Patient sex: M
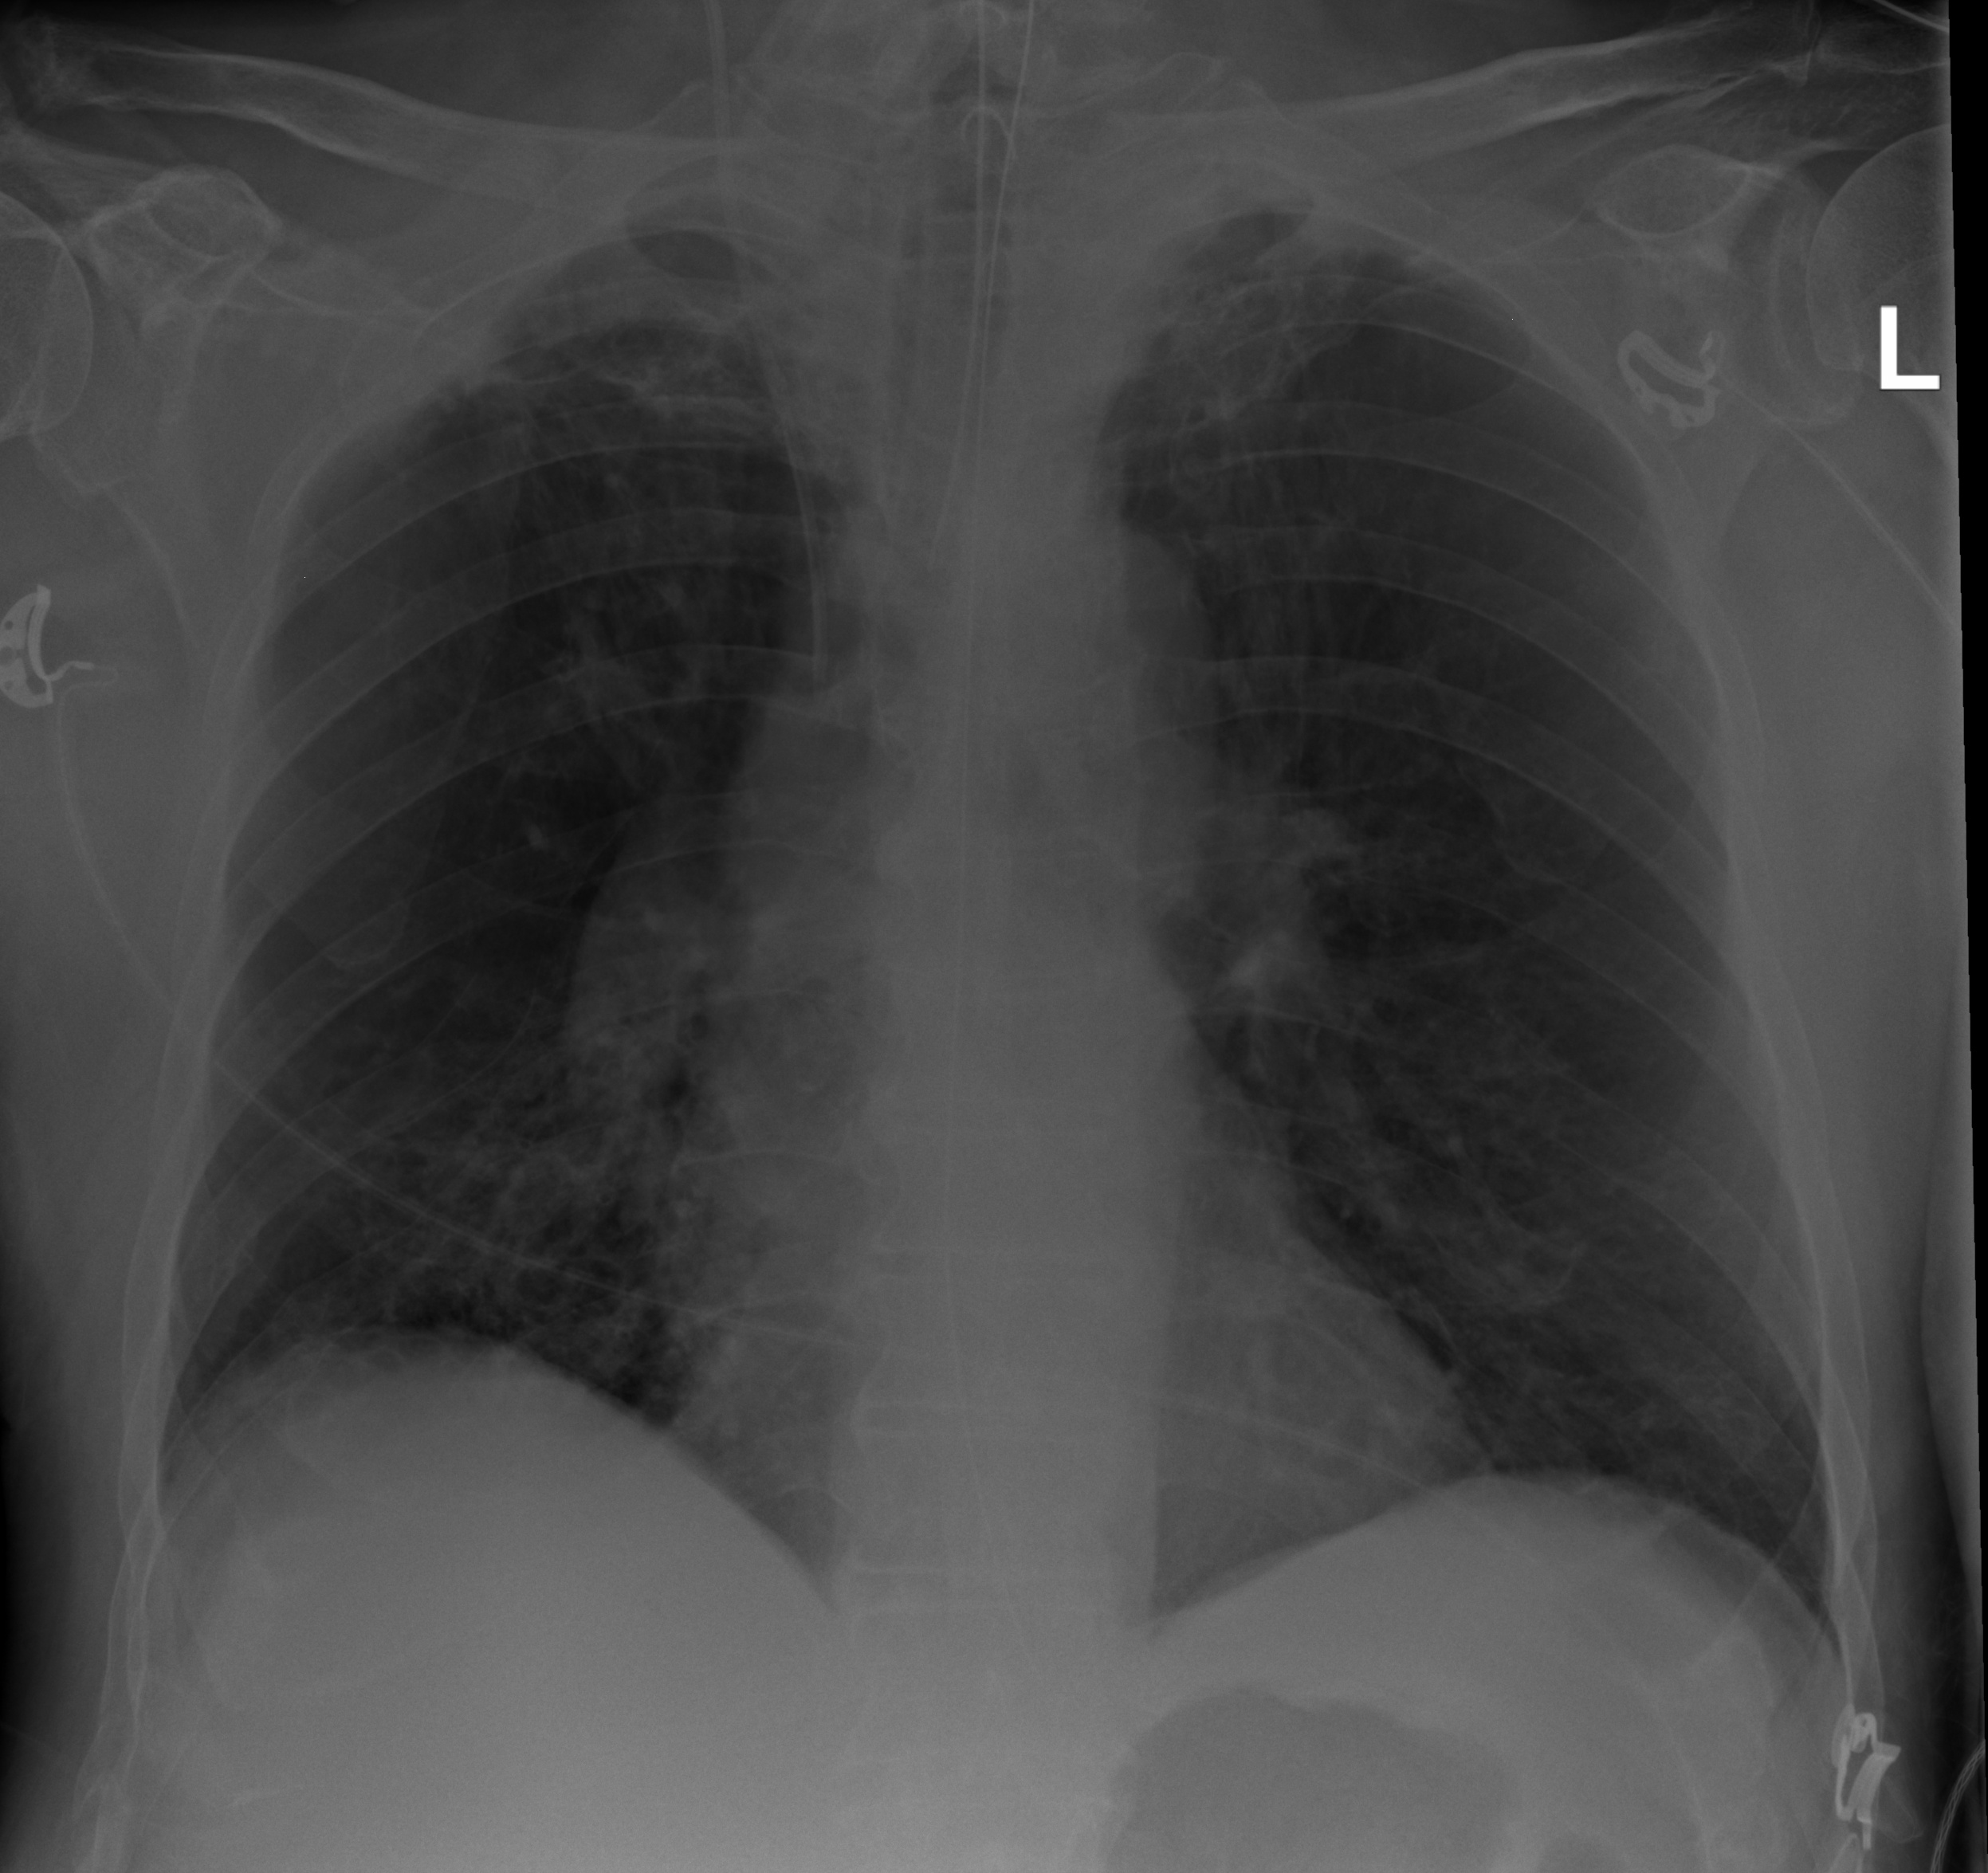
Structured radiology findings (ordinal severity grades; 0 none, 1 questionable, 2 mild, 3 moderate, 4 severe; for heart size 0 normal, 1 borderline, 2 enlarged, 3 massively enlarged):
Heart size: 0
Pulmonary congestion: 0
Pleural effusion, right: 0
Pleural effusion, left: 0
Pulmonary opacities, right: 2
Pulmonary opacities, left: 2
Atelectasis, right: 0
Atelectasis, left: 0